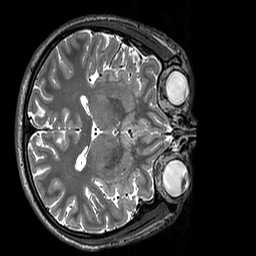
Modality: T2w
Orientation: axial
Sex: male
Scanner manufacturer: siemens
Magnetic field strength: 3 T
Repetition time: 3.2 s
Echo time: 0.409 s